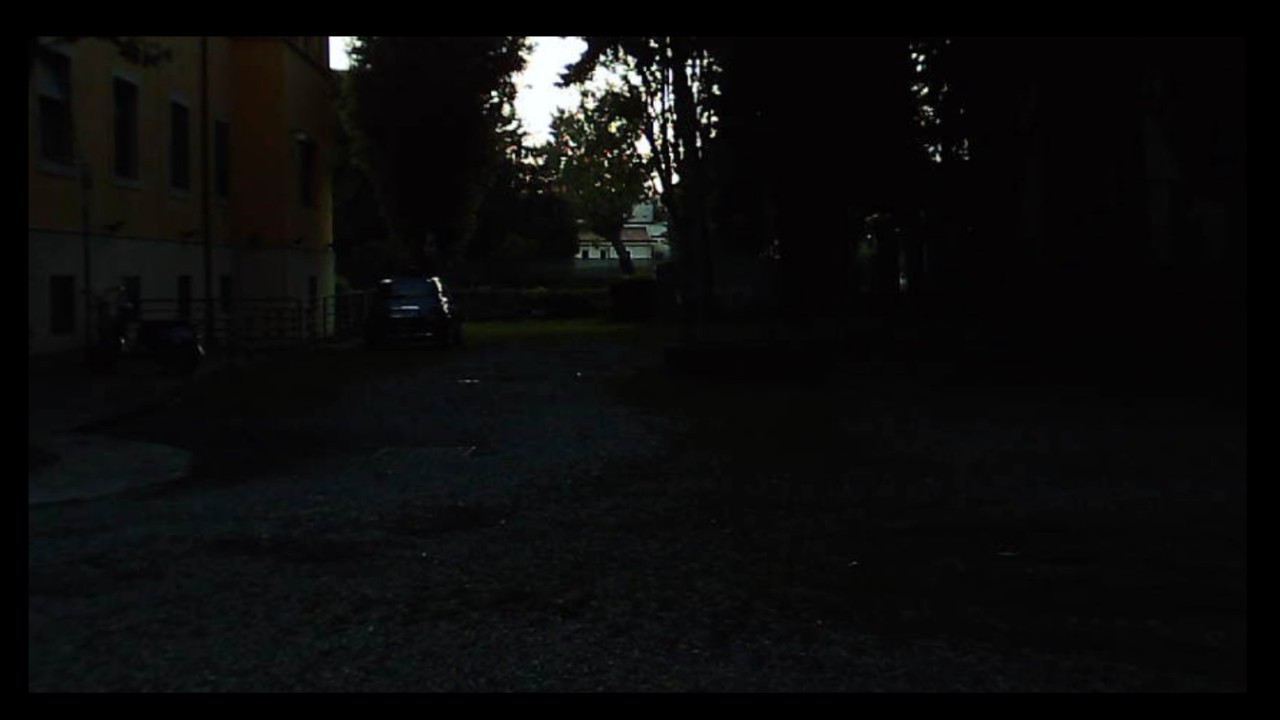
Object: DJI Mini 3

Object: DarwinFPV cineape20